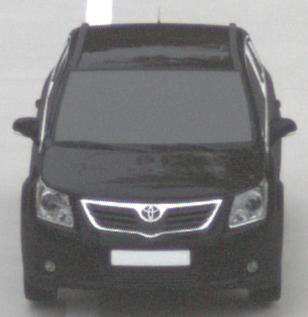
Make: Toyota
Model: Avensis 1.6
Detailed model: Avensis (T27) Notch Back
Model produced from: 2009/01
Model produced until: 2010/08
Doors: 4
Color: black
Road condition: dry road
Daytime: midday
Contrast: low contrast